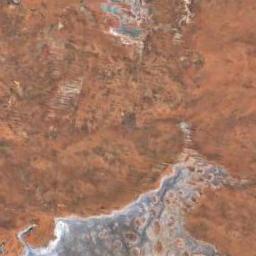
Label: desert